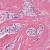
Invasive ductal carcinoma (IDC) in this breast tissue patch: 1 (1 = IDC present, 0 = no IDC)